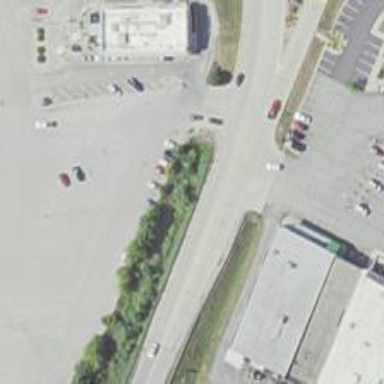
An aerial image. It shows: Secondary road with separate sidewalk.